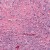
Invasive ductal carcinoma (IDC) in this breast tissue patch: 1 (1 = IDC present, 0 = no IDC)